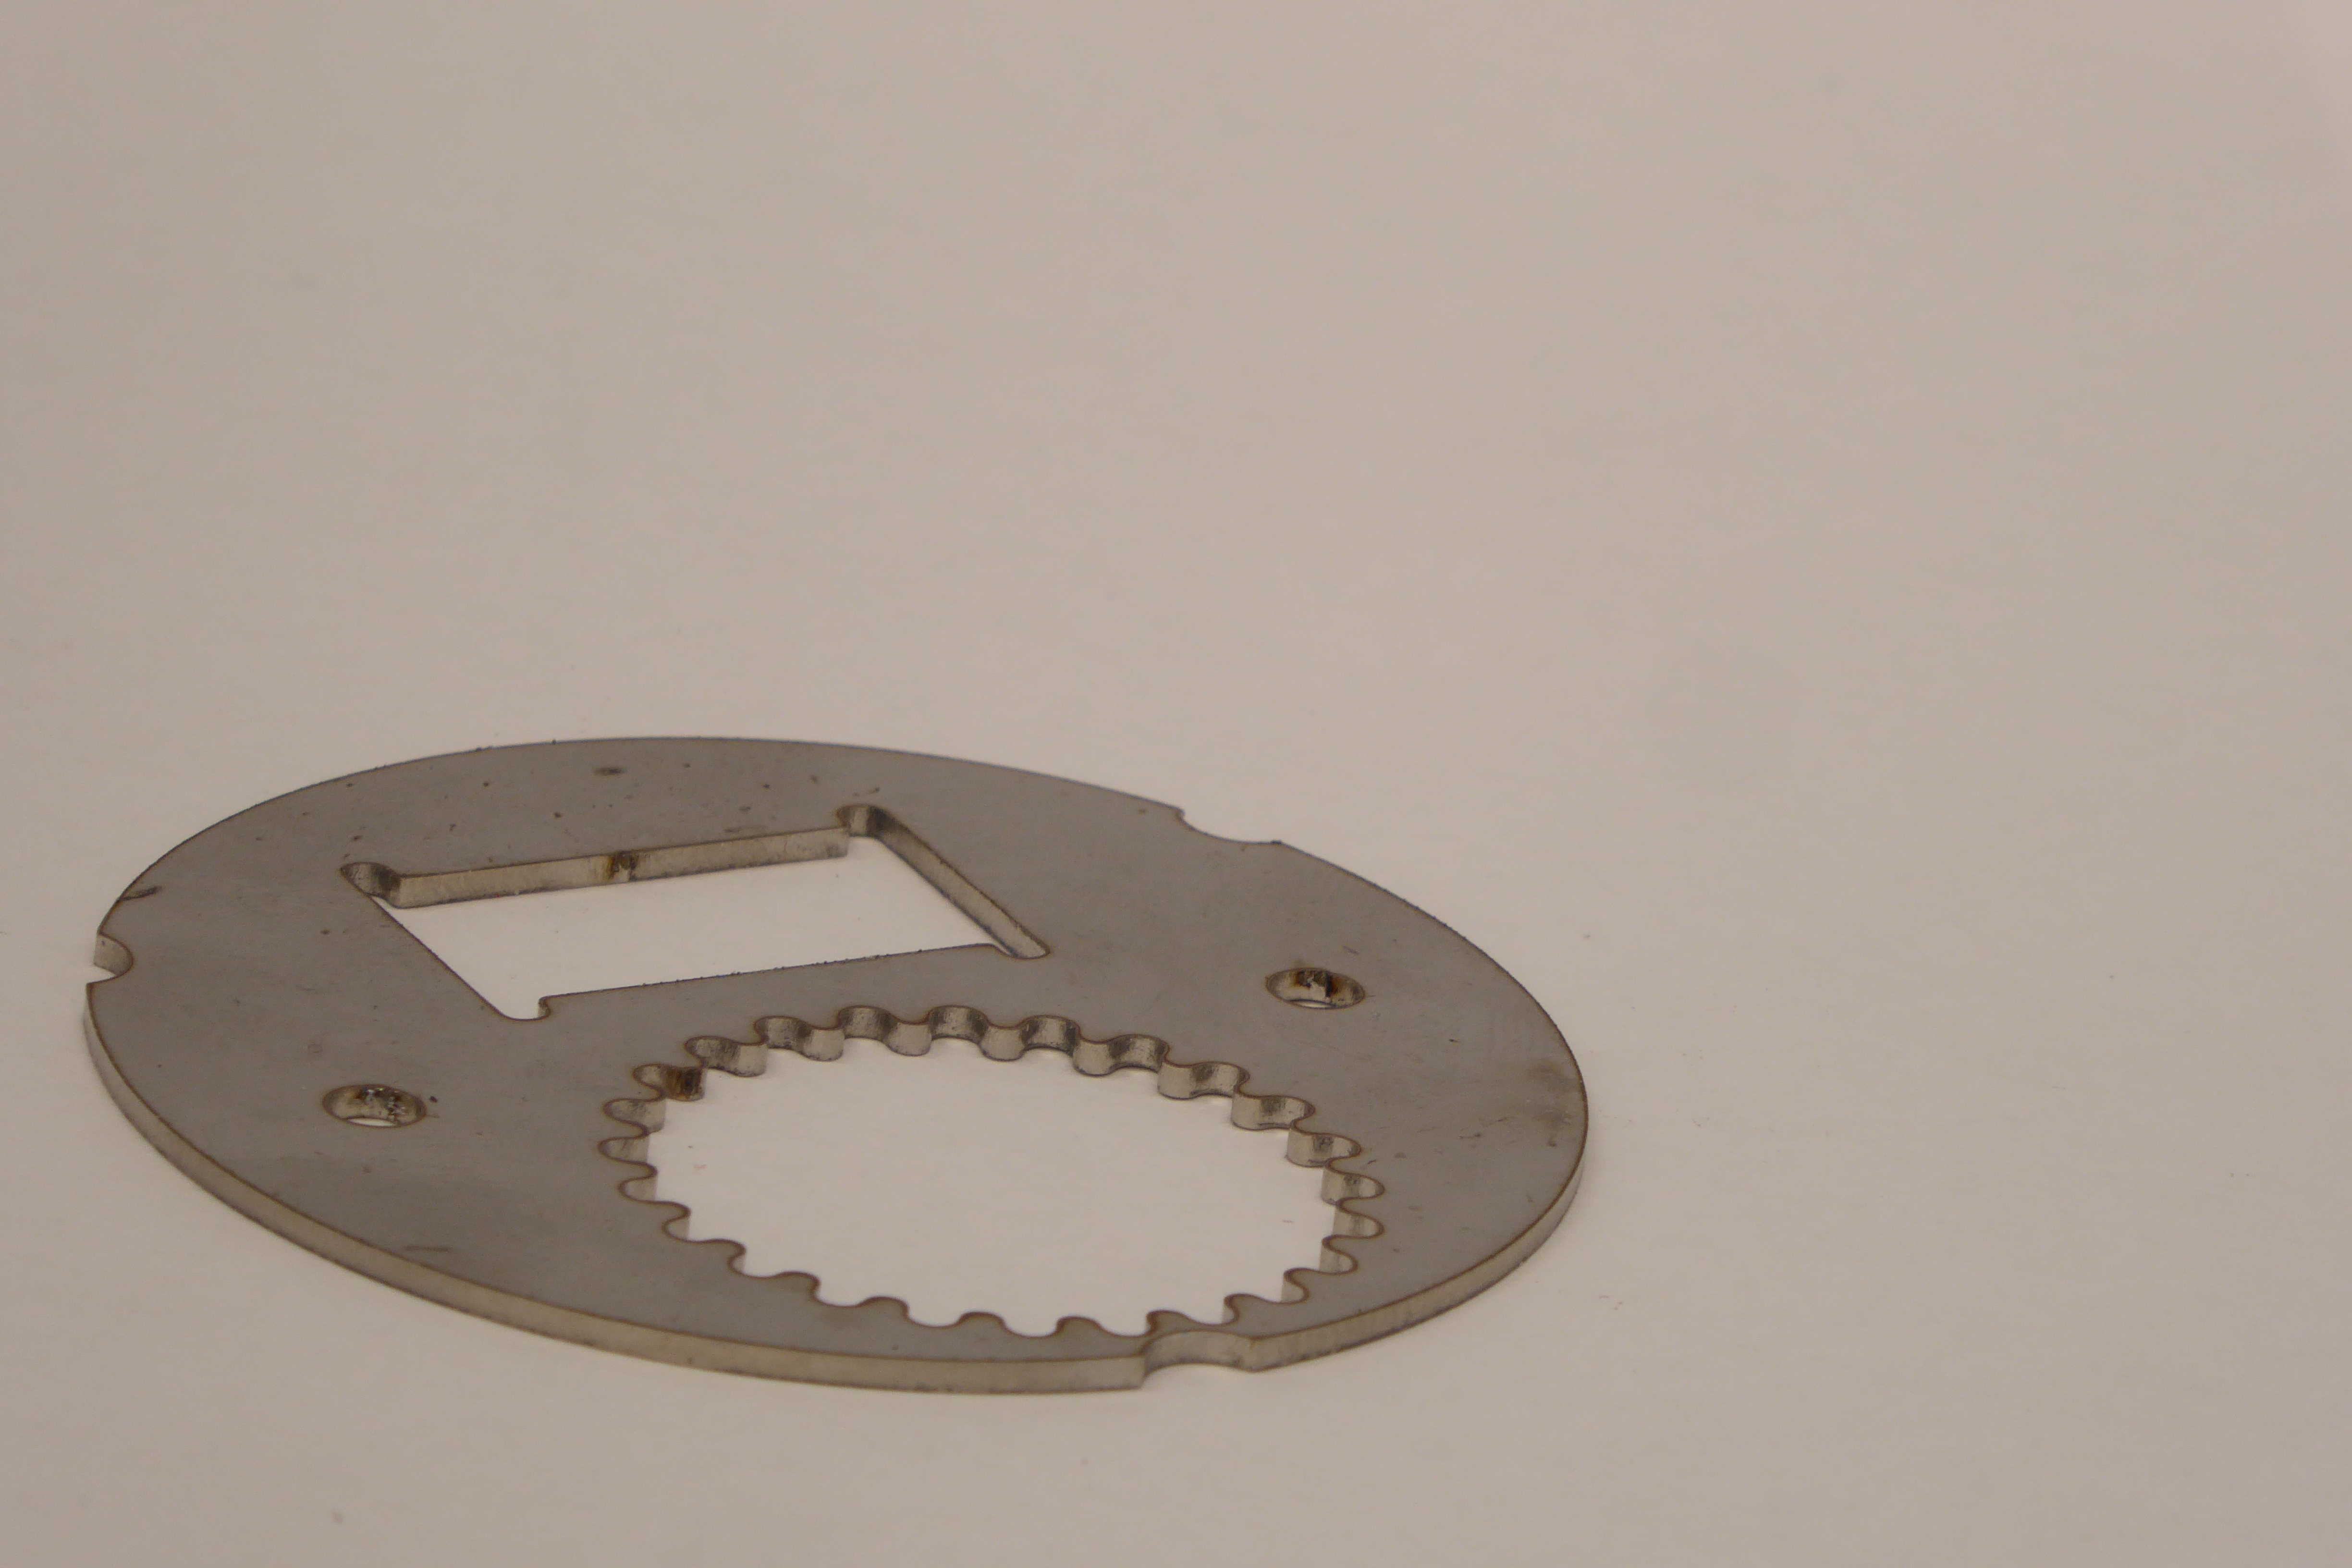
Label: Bottle Opener - Inlay